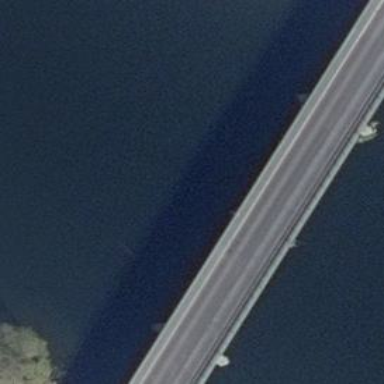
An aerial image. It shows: There is bridge in the image.